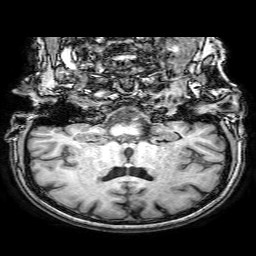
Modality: T1w
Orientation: sagittal
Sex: female
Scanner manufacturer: philips
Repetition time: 0.008077 s
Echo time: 0.00369 s